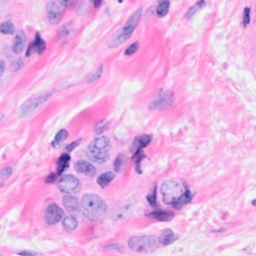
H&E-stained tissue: Breast